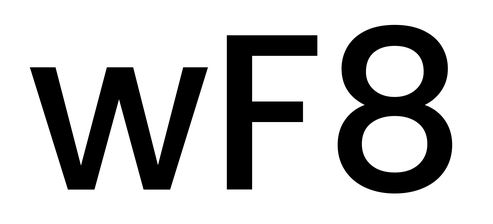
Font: Poppins-Medium